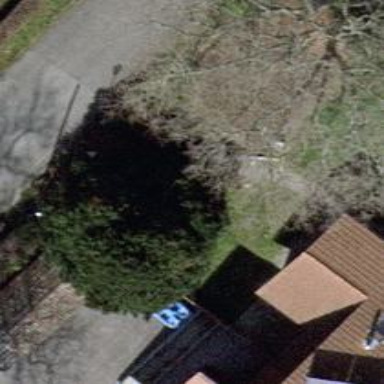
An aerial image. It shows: Evergreen needle-leaved tree.